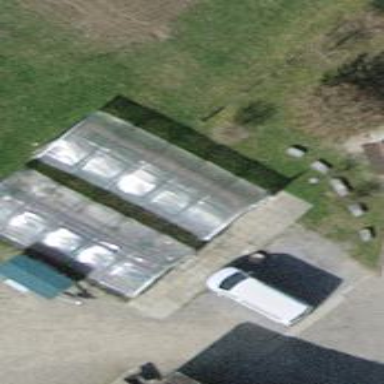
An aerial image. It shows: Greenhouse.